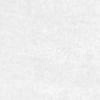
Label: no_change